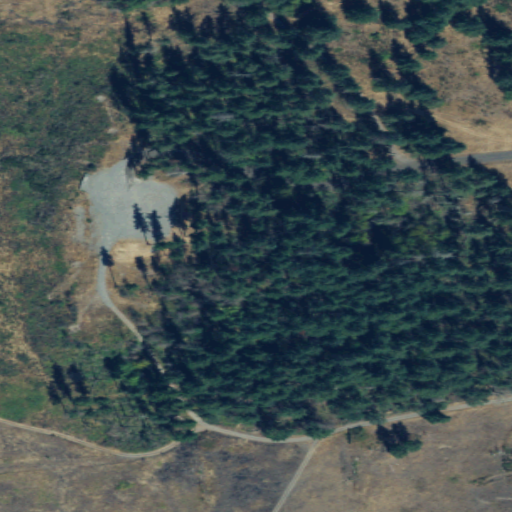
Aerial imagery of mountain in Washington named Lambert Hill containing evergreen forest, grassland, shrub, open development, low intensity development, and medium intensity development